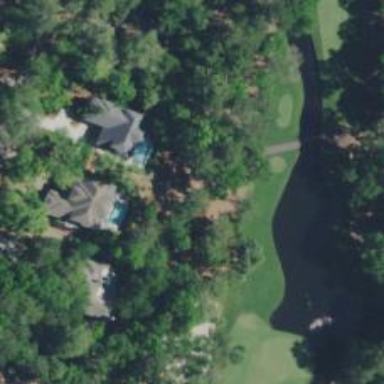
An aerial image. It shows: Water hazard on golf course.